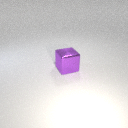
large purple metal cube